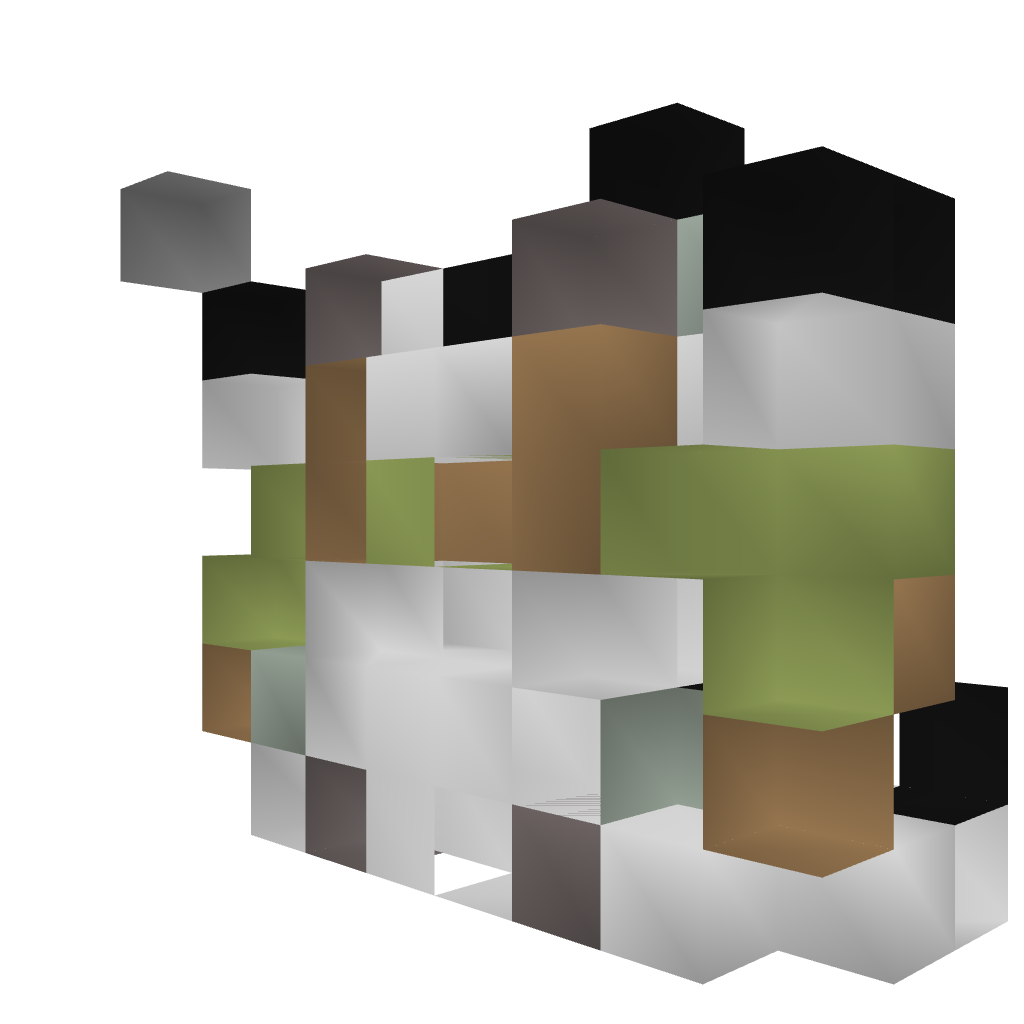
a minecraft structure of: Door 2X2 futurist